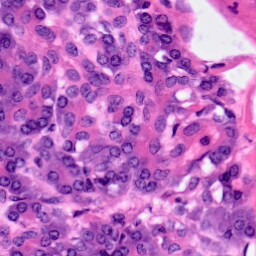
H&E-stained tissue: Pancreatic